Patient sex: M
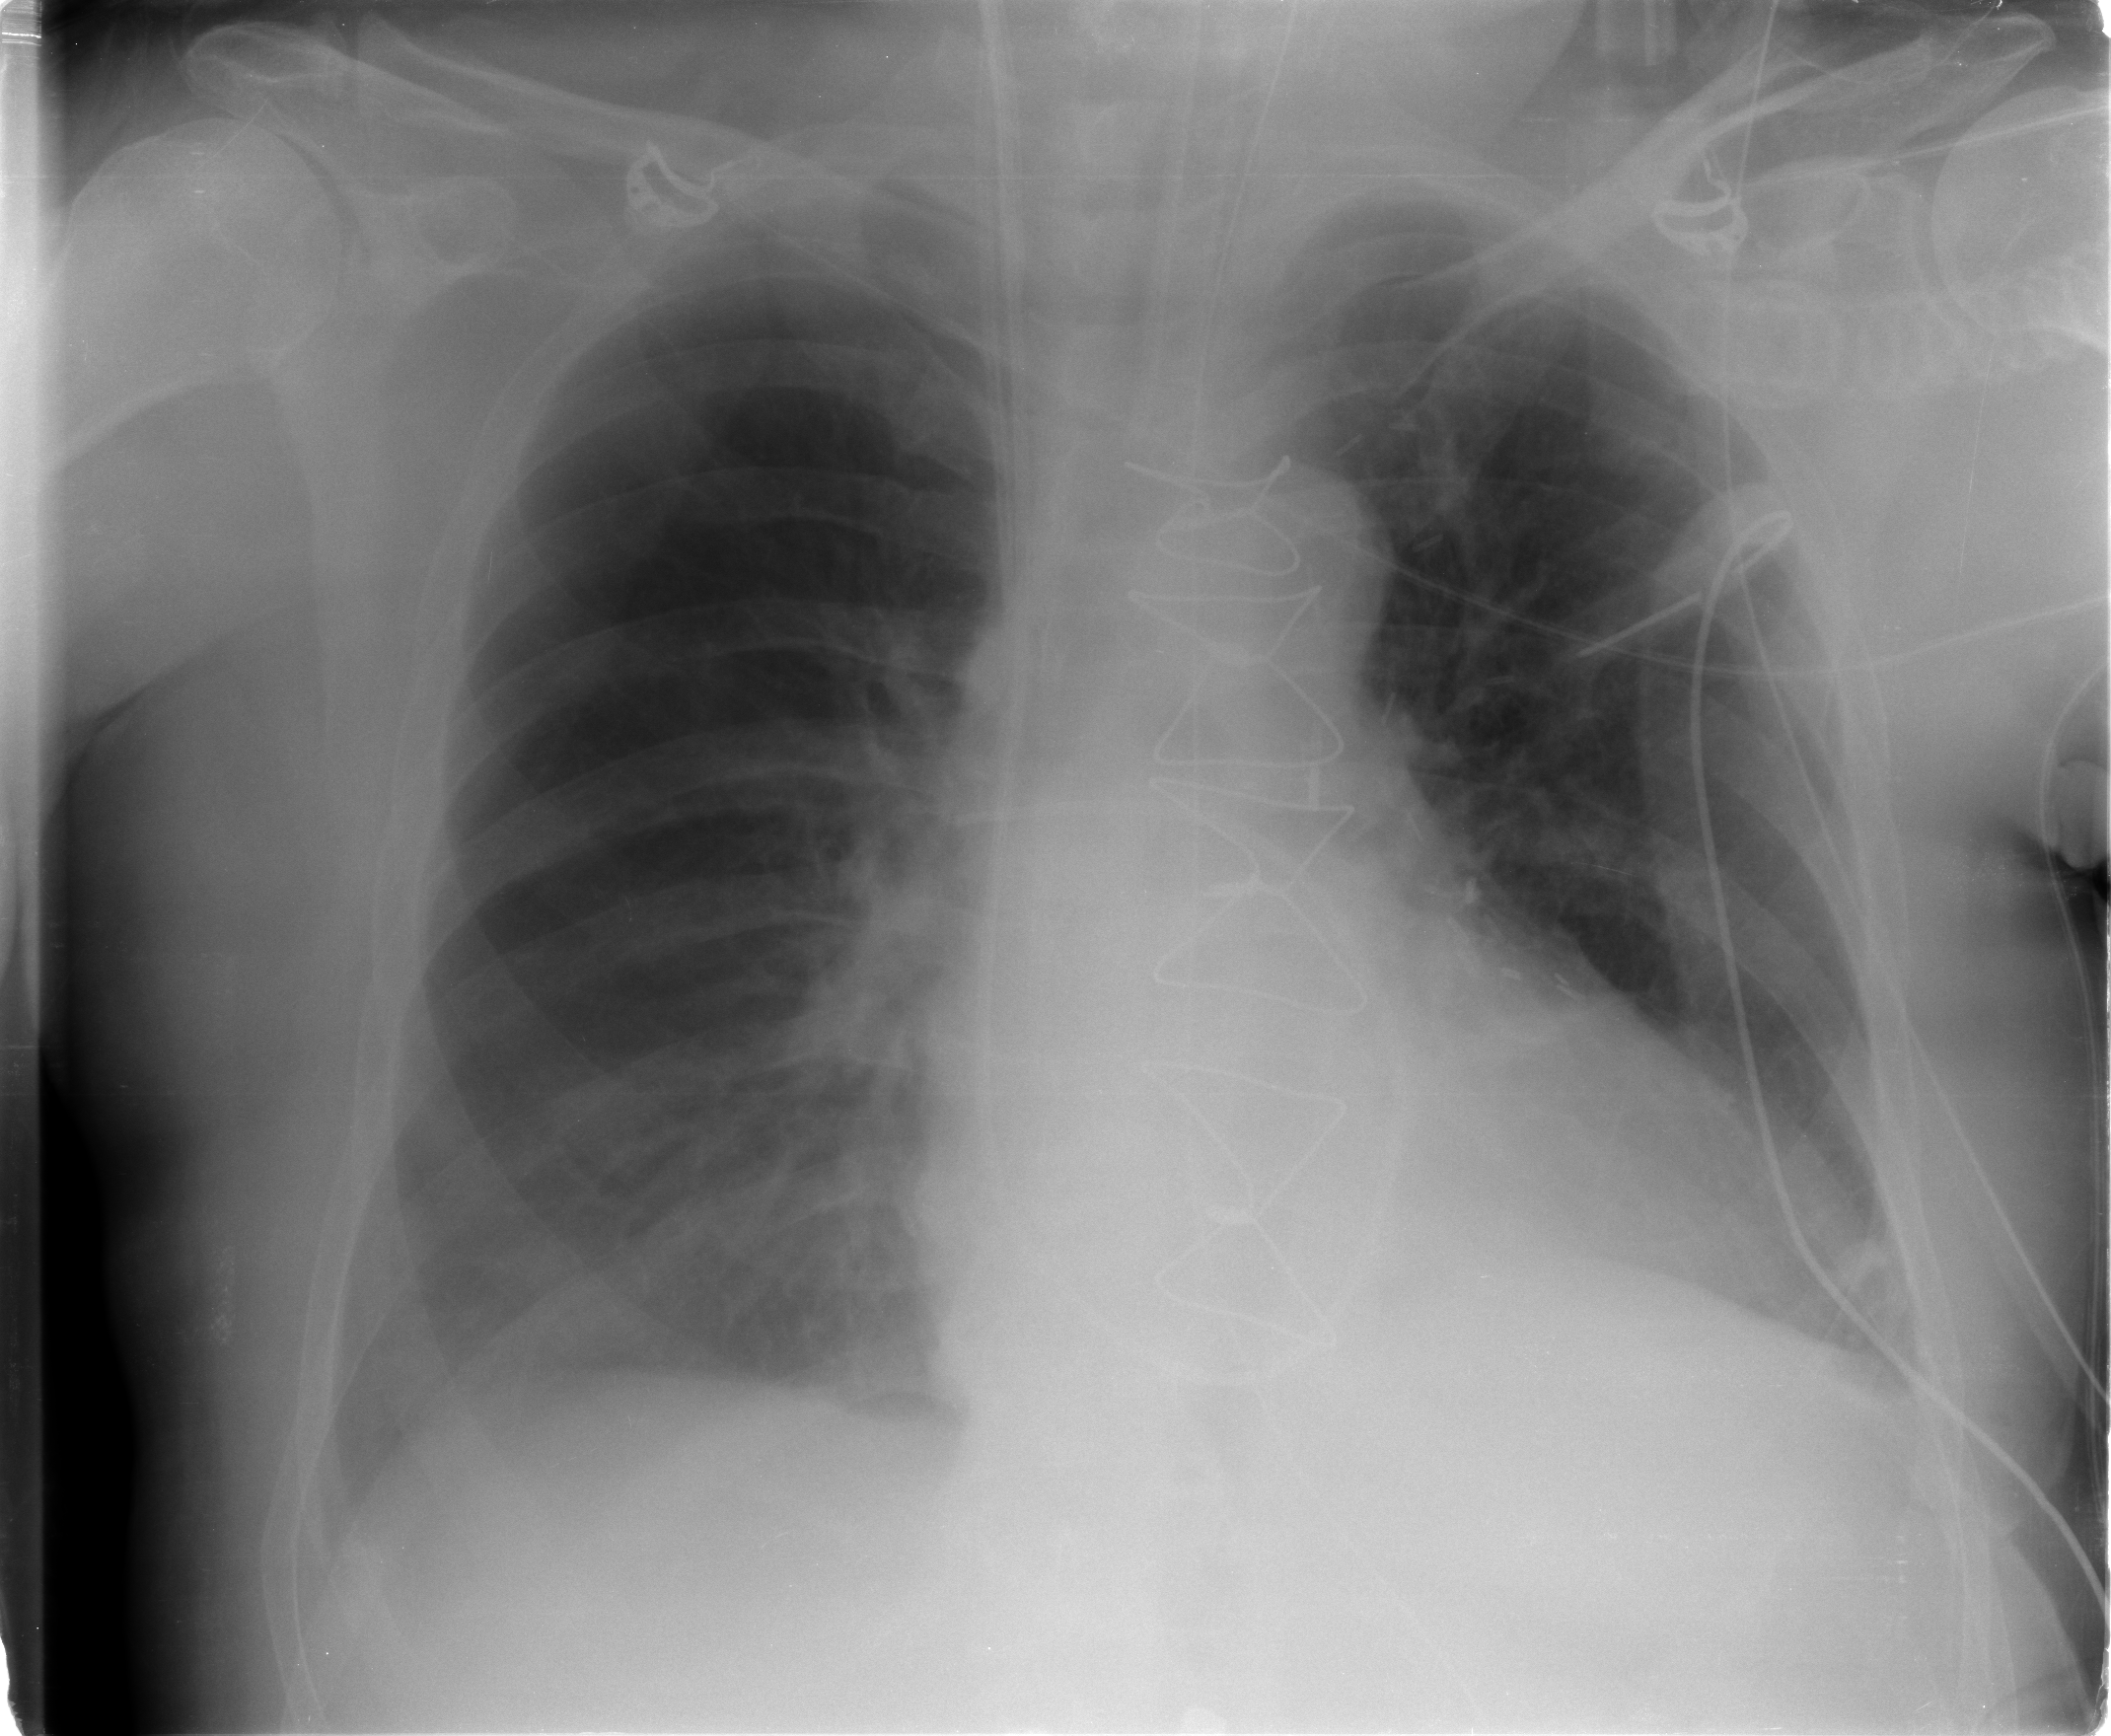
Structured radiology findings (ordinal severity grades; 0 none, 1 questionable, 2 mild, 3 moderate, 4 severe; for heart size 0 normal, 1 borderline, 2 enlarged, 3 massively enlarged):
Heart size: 0
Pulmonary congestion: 1
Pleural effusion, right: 2
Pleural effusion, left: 1
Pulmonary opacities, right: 0
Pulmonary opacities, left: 0
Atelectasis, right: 2
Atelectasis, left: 2